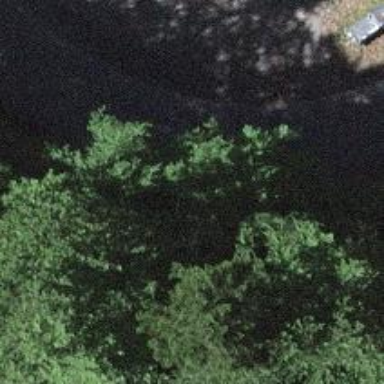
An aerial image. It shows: Retaining wall.